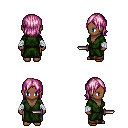
a pixel art fantasy rpg character, female body template, human, dark skin, green robe, robe skirt, pink long bangs hairstyle, white cloth bandages, dagger, four views (front, back, left, right), 2x2 character sprite sheet, small pixel art, hard edges, no anti-aliasing